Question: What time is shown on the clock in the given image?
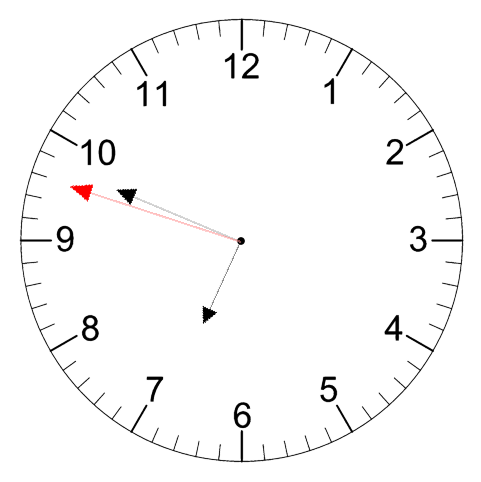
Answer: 06:48:48